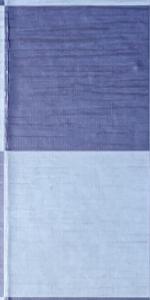
Label: Empty